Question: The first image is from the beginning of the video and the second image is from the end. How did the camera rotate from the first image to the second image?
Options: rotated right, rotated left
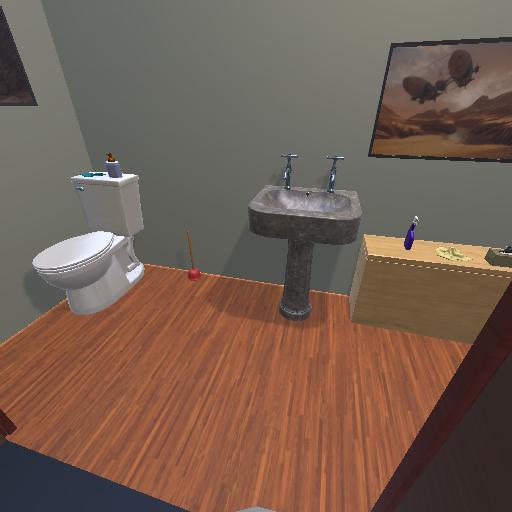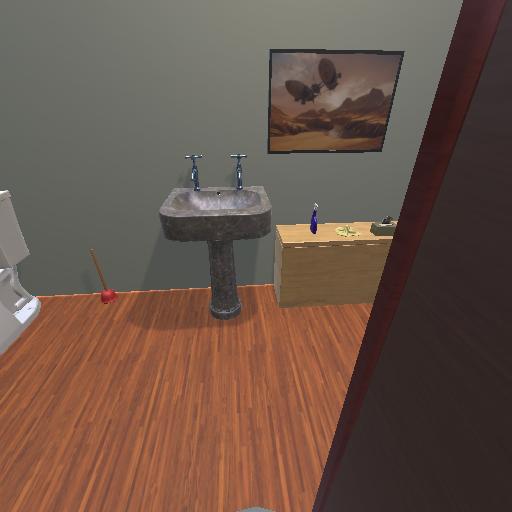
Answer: rotated right